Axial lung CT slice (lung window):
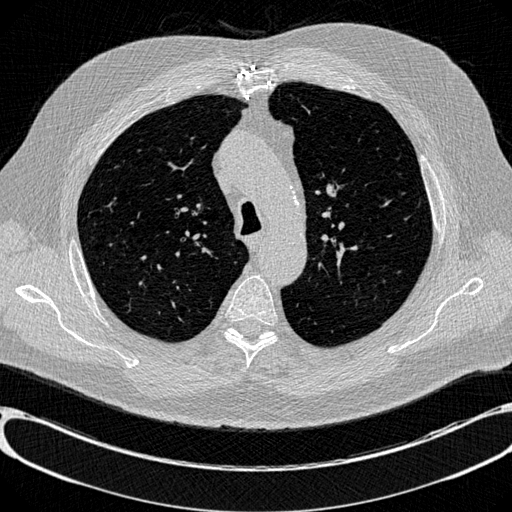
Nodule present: no